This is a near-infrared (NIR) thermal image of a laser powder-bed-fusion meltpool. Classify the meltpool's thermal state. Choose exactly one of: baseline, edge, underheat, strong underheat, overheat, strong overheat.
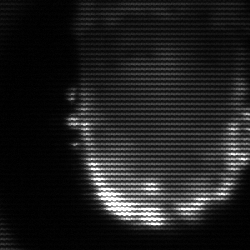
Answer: baseline